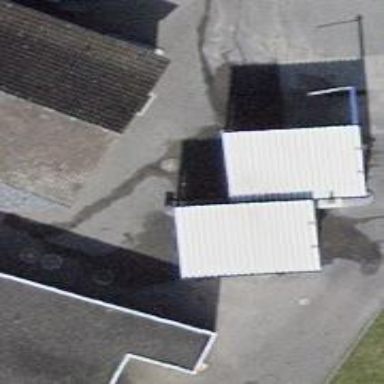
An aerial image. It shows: Car wash facility.